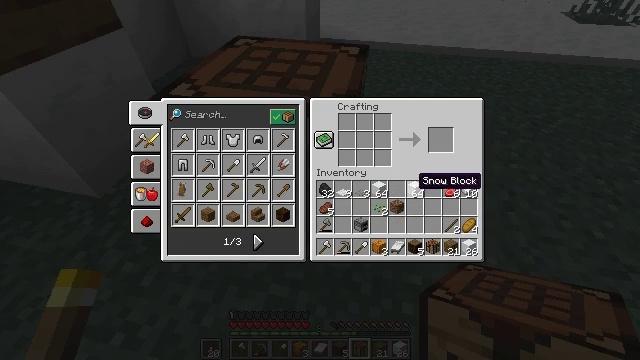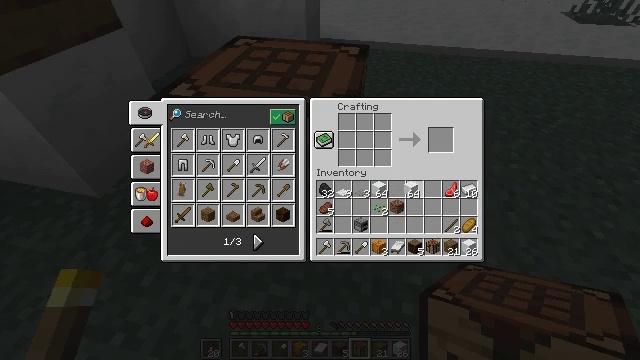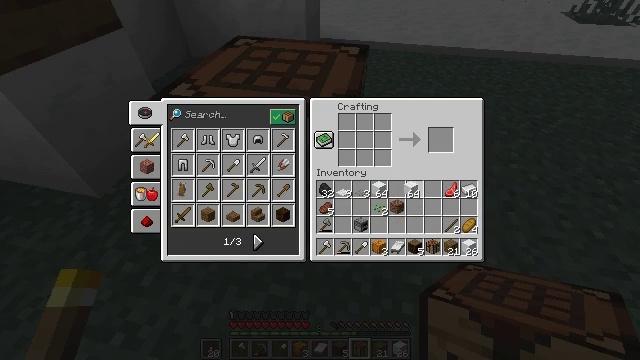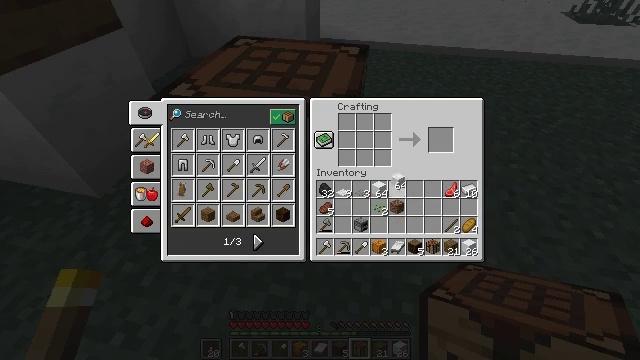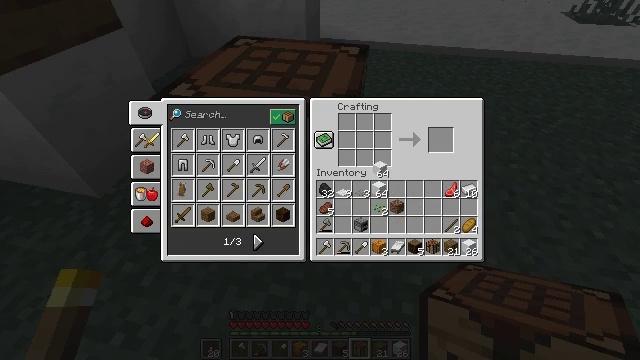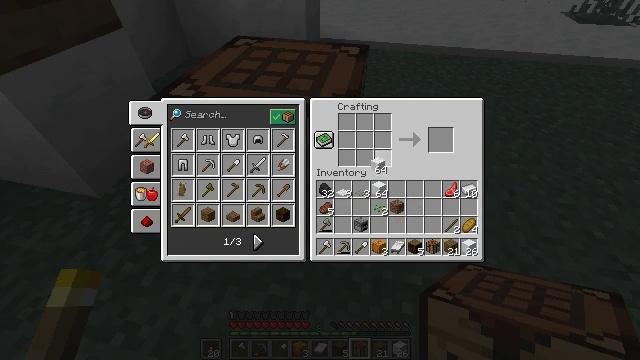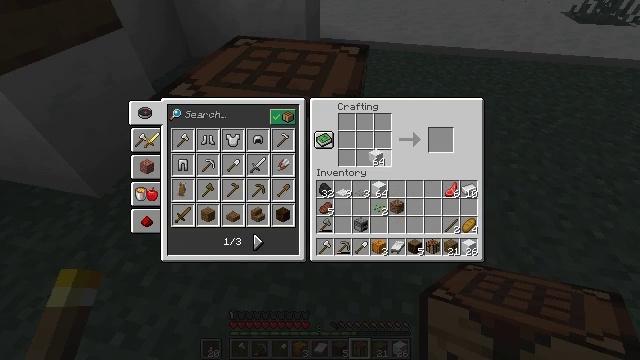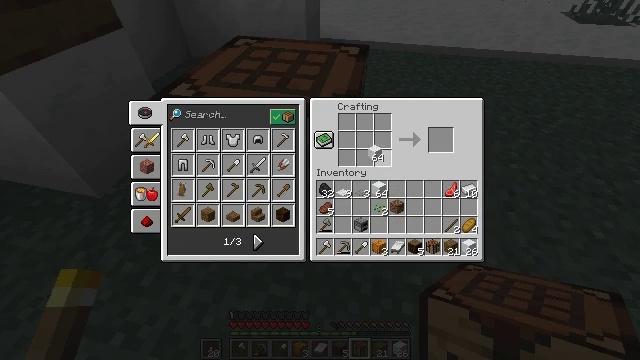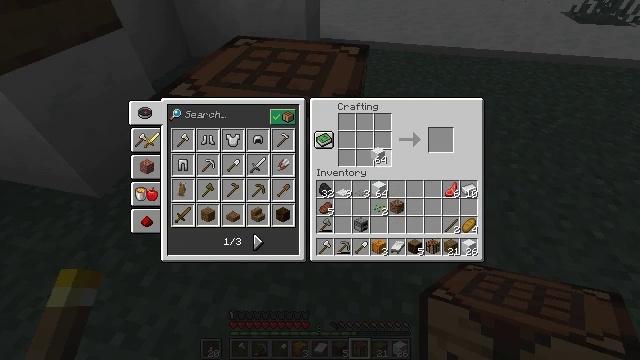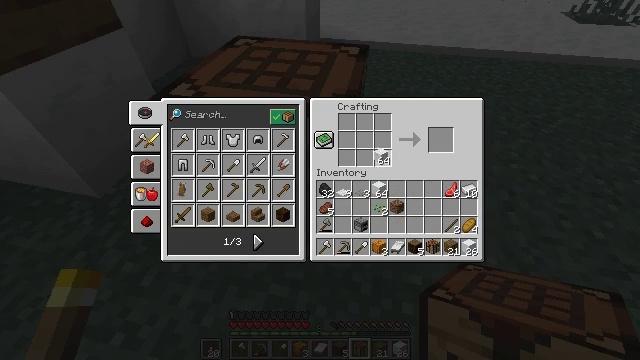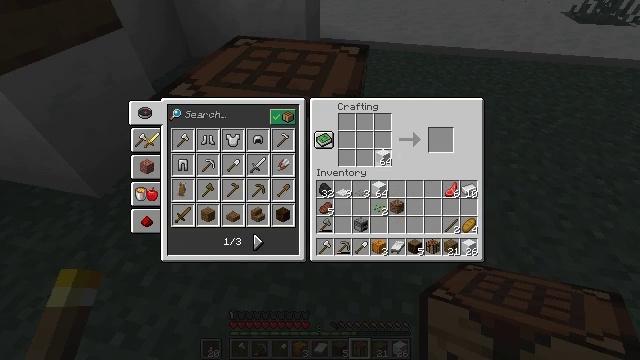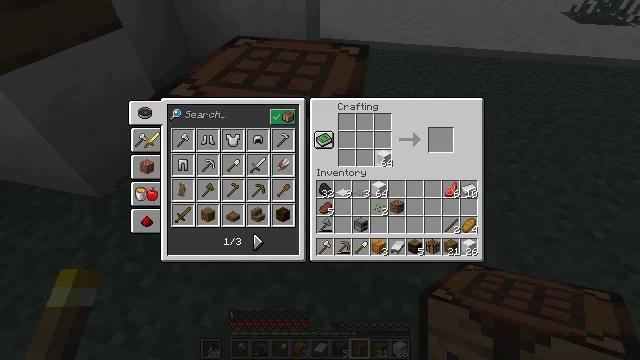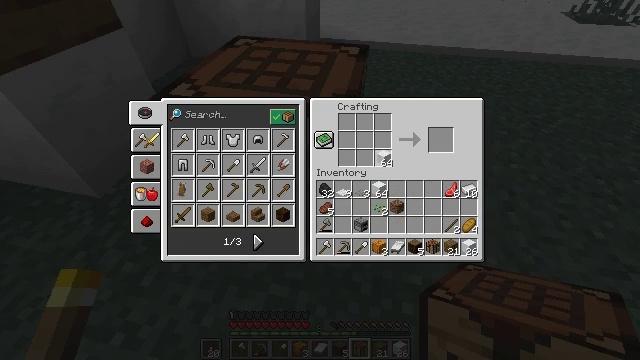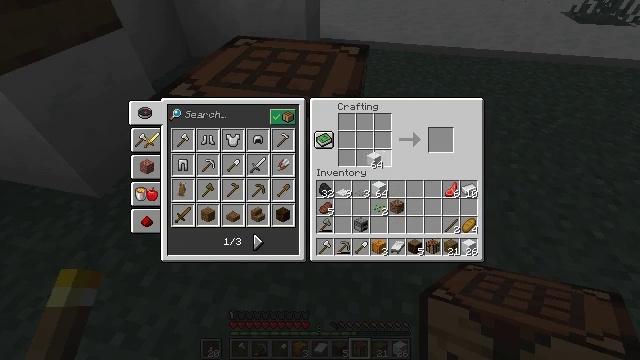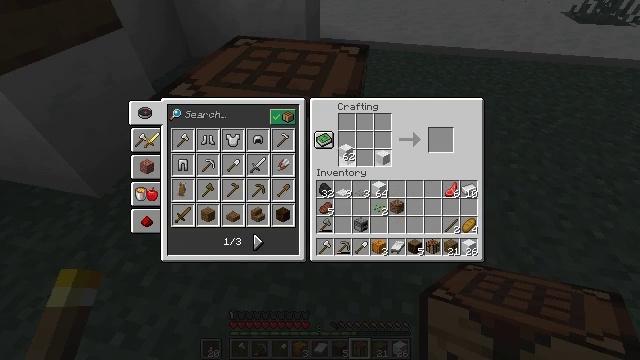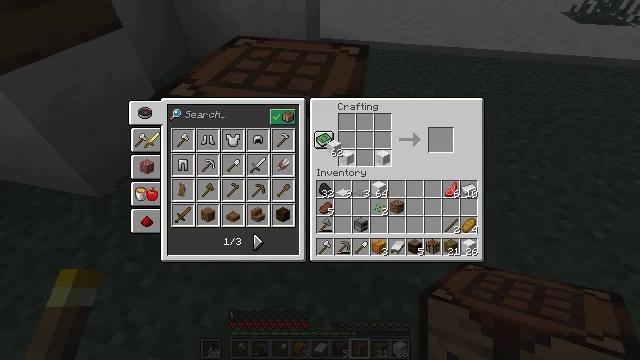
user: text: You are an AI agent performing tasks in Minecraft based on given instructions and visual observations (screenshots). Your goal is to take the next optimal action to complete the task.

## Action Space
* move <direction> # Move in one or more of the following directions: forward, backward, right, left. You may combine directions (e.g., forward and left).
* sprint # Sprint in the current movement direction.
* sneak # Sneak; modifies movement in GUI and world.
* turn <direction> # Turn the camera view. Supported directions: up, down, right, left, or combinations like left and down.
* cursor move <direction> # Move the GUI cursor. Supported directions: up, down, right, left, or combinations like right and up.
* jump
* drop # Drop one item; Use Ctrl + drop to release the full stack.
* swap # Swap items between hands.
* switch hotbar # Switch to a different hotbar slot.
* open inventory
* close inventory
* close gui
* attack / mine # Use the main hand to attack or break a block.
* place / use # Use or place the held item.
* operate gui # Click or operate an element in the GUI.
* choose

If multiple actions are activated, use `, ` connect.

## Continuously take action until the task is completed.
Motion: motion action
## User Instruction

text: Open a crafting table to create snow.
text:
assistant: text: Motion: operate gui
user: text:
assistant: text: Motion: operate gui
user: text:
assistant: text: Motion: cursor move left and up, operate gui
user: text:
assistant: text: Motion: cursor move left and up
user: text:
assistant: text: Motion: no_op
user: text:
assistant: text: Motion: cursor move up
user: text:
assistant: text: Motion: no_op
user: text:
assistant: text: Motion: no_op
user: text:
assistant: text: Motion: no_op
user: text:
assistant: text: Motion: choose
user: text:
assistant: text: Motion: choose
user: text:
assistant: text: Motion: choose
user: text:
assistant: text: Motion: cursor move left, choose
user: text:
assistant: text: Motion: cursor move left and up, choose
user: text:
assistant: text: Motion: cursor move left, choose
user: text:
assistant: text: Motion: choose
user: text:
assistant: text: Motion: choose
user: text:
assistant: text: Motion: choose
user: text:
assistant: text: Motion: cursor move right, choose
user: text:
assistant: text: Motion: cursor move right and down
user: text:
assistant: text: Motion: cursor move right
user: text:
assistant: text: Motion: no_op
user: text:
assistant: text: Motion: no_op
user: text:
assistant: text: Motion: no_op
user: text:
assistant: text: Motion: no_op
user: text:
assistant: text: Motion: no_op
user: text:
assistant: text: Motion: no_op
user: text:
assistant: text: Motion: cursor move left
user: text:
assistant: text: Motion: no_op
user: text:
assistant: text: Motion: no_op